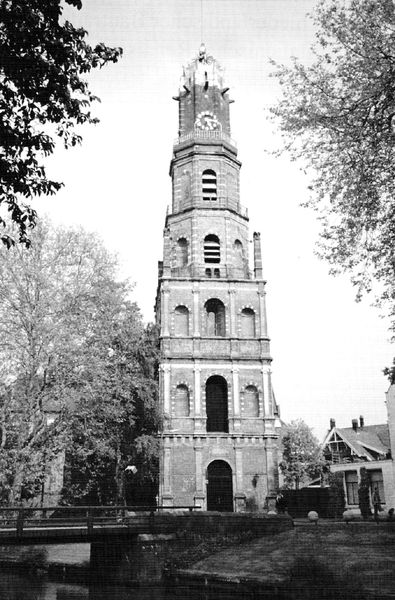
Titel: Turm der Nikolauskirche in Ijsselstein
Standort: Ijsselstein (EU - NL)
Schlagwörter: baum, himmel, wasser, bäume, fluss, kirchturm, menschen, fenster, hell, schwarz, säule, säulen, weiss, dach, gebäude, haus, haube, architektur, spitze, bach, häuser, brücke, kirche, turm, bogen, pilaster, uhr, foto, fotografie, photographie, bögen, eingang, eckig, glockenturm, torbogen, leuchtturm, schwarz weiss, dunke, stockwerke, quadrat, flussufer, turn, uhrturm, klappen, schwarzweis, fotogragie, lkw, auflagen, archteck